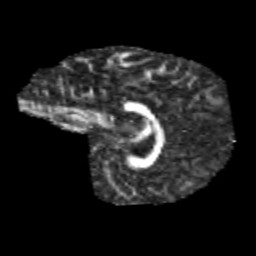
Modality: FA
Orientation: sagittal
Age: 10
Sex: male
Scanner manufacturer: siemens
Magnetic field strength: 3 T
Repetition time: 3.8 s
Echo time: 0.07 s